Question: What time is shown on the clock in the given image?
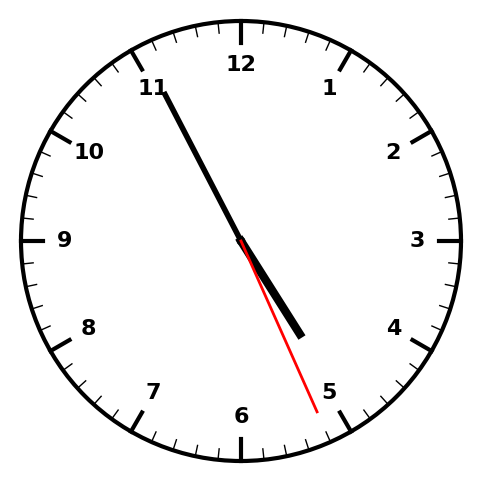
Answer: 04:55:26